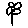
Label: flower